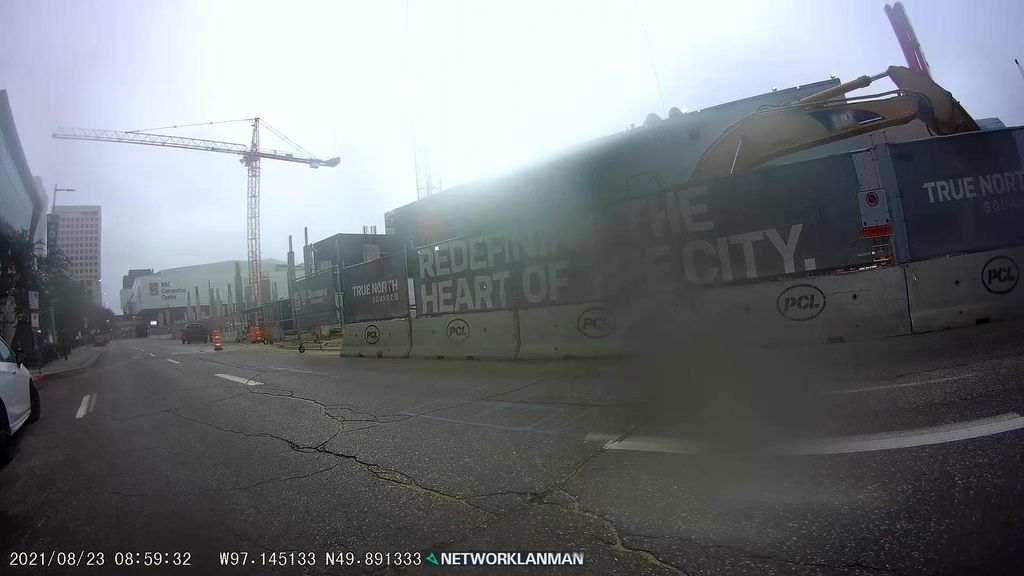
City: winnipeg